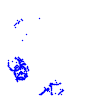
Particle: kaon